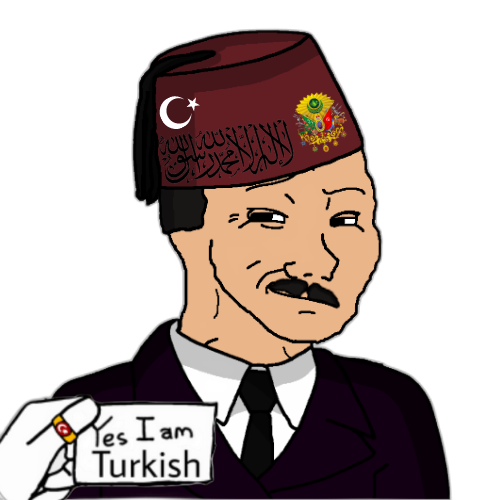
Label: 5_Smugjak